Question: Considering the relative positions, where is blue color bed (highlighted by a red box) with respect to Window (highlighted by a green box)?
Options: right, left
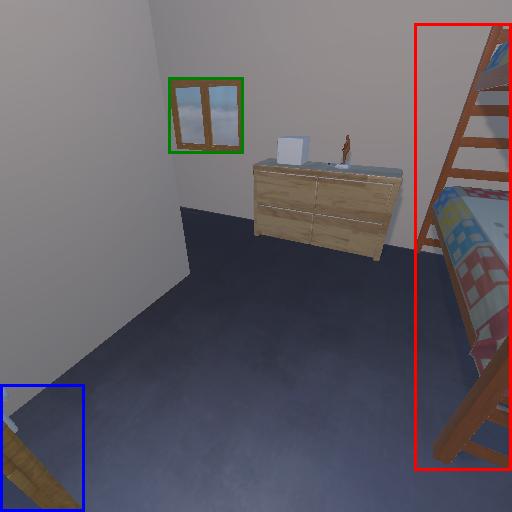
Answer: right